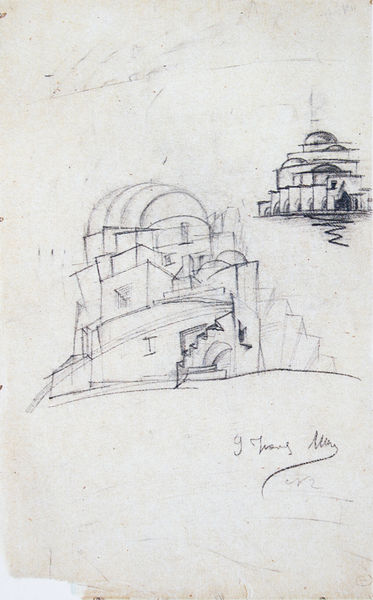
Titel: Architektonische Phantasie Nr.2
Künstler: Nikolai Iszelenow
Standort: Moskau
Institution: Tretjakow-Galerie
Schlagwörter: skizze, architektur, studie, kuppel, treppe, entwurf